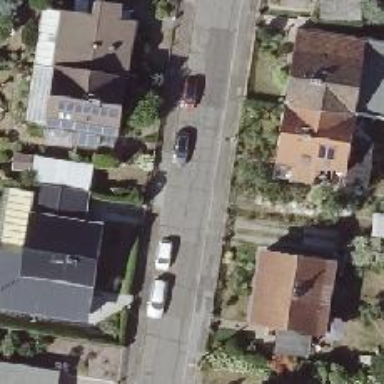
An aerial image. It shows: Residential road with asphalt surface. The road is bordered by asphalt sidewalks on both sides.